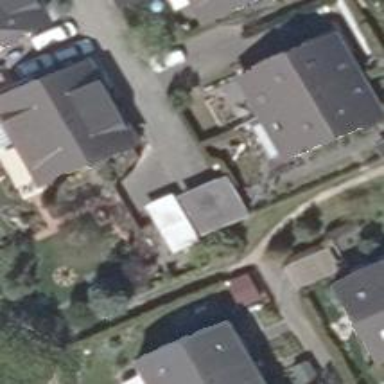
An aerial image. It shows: Living street.